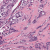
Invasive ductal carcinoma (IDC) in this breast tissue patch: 1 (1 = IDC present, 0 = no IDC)